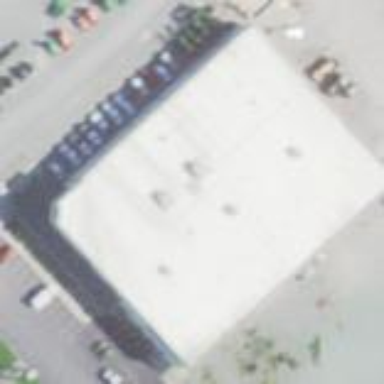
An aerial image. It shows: Commercial building with trade shop.